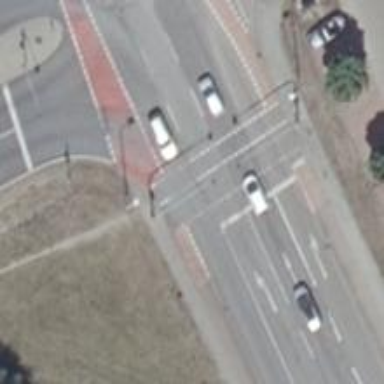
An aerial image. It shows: Road with traffic signals at crossing.